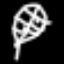
Label: leaf